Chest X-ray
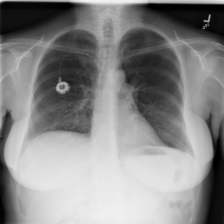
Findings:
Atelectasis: positive
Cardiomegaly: negative
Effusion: negative
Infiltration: negative
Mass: negative
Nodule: negative
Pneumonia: negative
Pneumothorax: negative
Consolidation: negative
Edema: negative
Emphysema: negative
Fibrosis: negative
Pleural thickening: negative
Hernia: negative